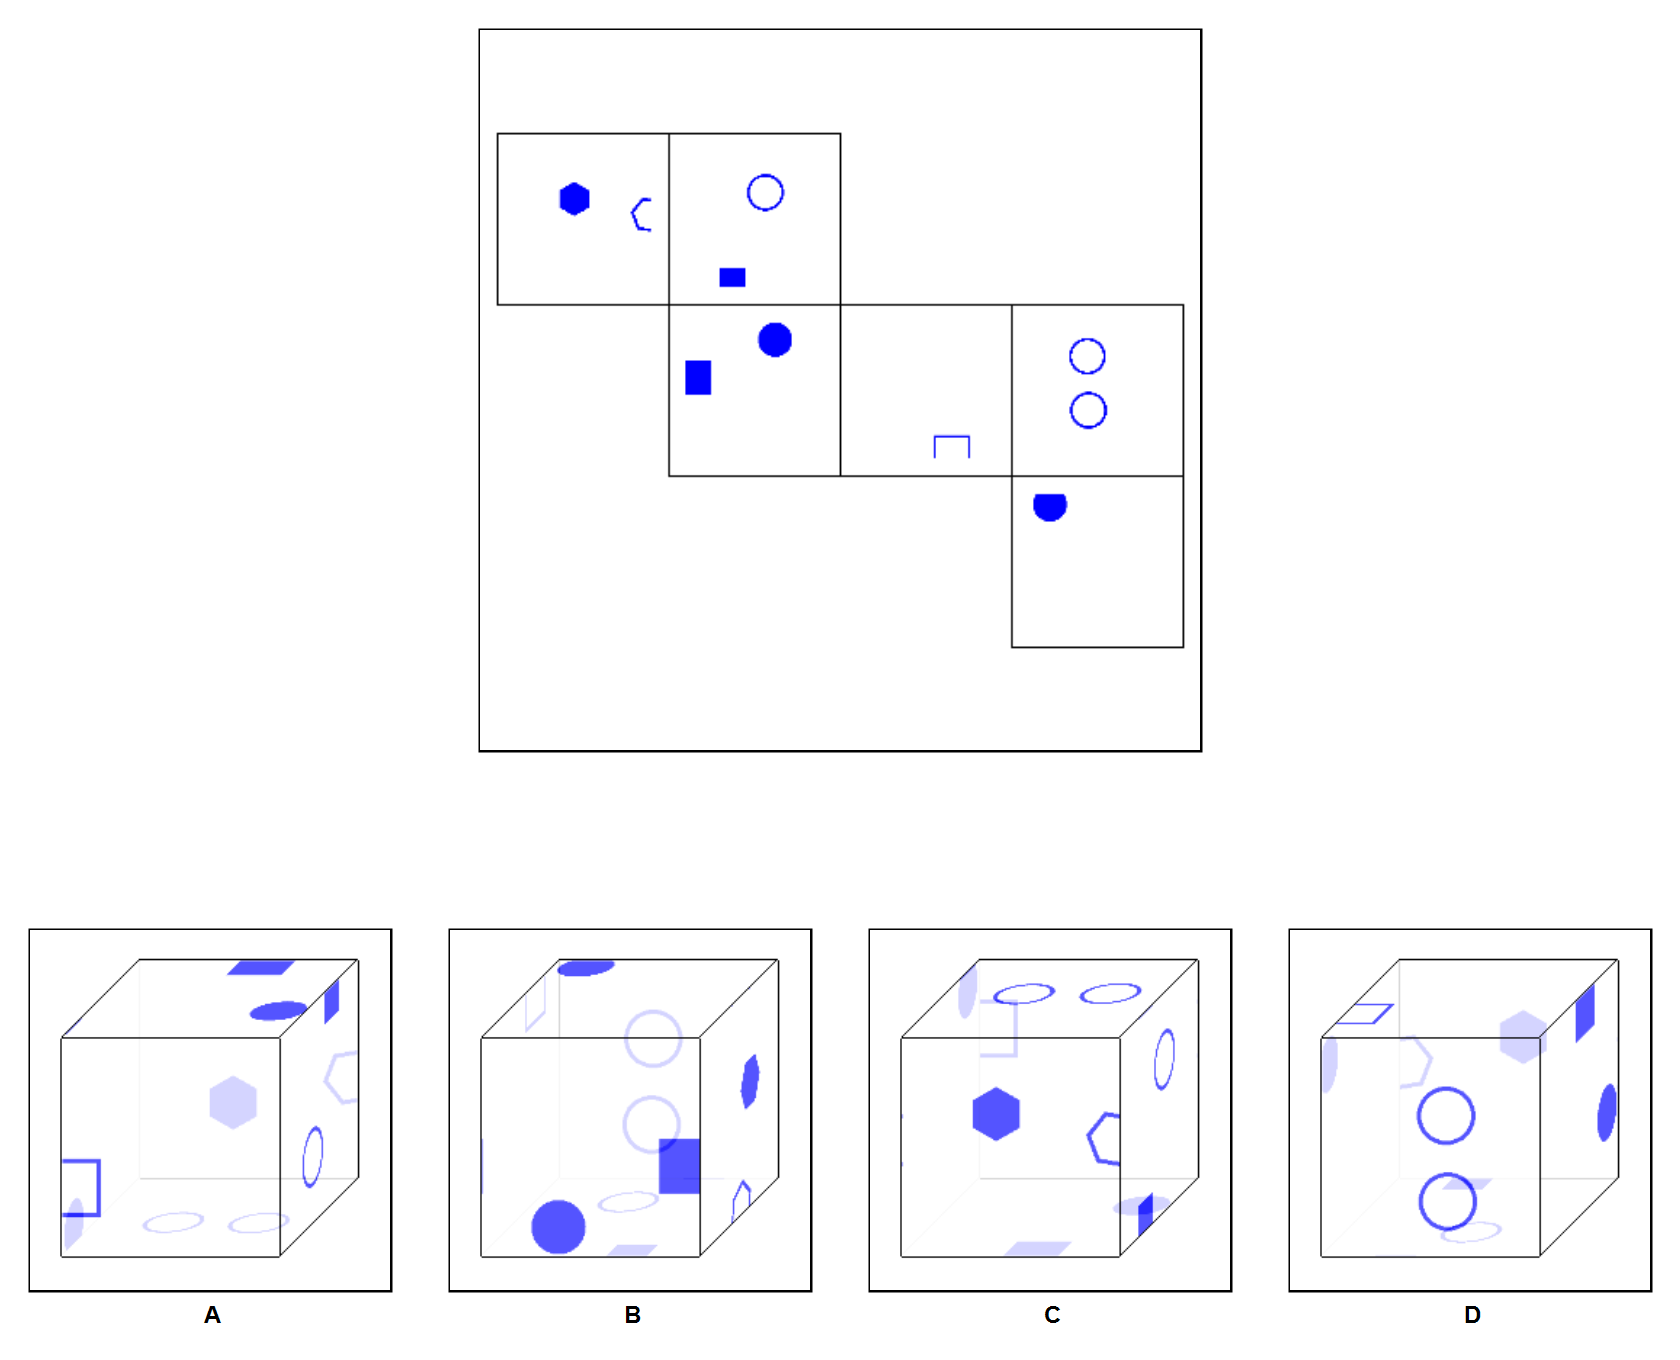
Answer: D